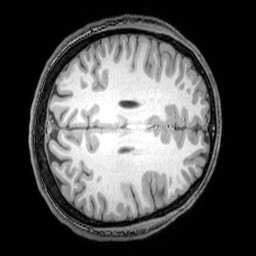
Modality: T1w
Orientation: axial
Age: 26
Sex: male
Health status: healthy
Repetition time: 0.081 s
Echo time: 0.037 s